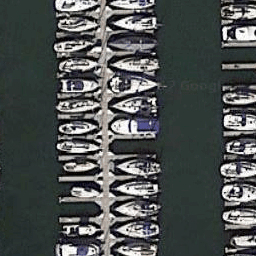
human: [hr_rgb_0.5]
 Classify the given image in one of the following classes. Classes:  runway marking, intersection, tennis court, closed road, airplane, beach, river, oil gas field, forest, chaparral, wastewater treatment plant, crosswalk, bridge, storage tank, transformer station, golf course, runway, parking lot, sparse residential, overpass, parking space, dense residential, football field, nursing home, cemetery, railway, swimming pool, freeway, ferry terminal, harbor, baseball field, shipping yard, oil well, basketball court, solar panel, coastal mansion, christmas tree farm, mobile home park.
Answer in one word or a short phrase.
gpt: harbor